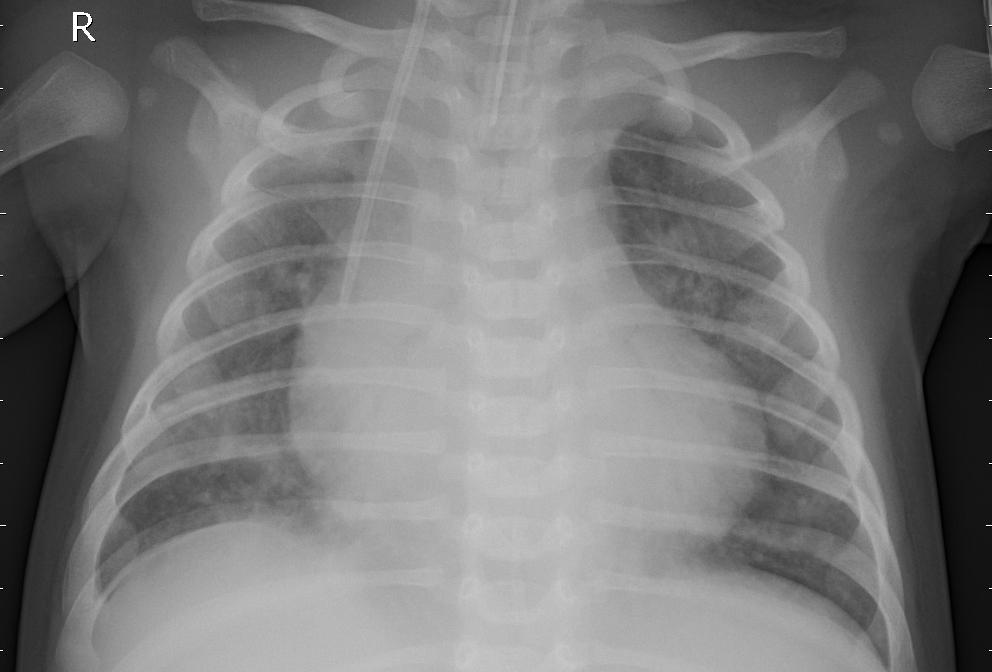
Diagnosis: PNEUMONIA